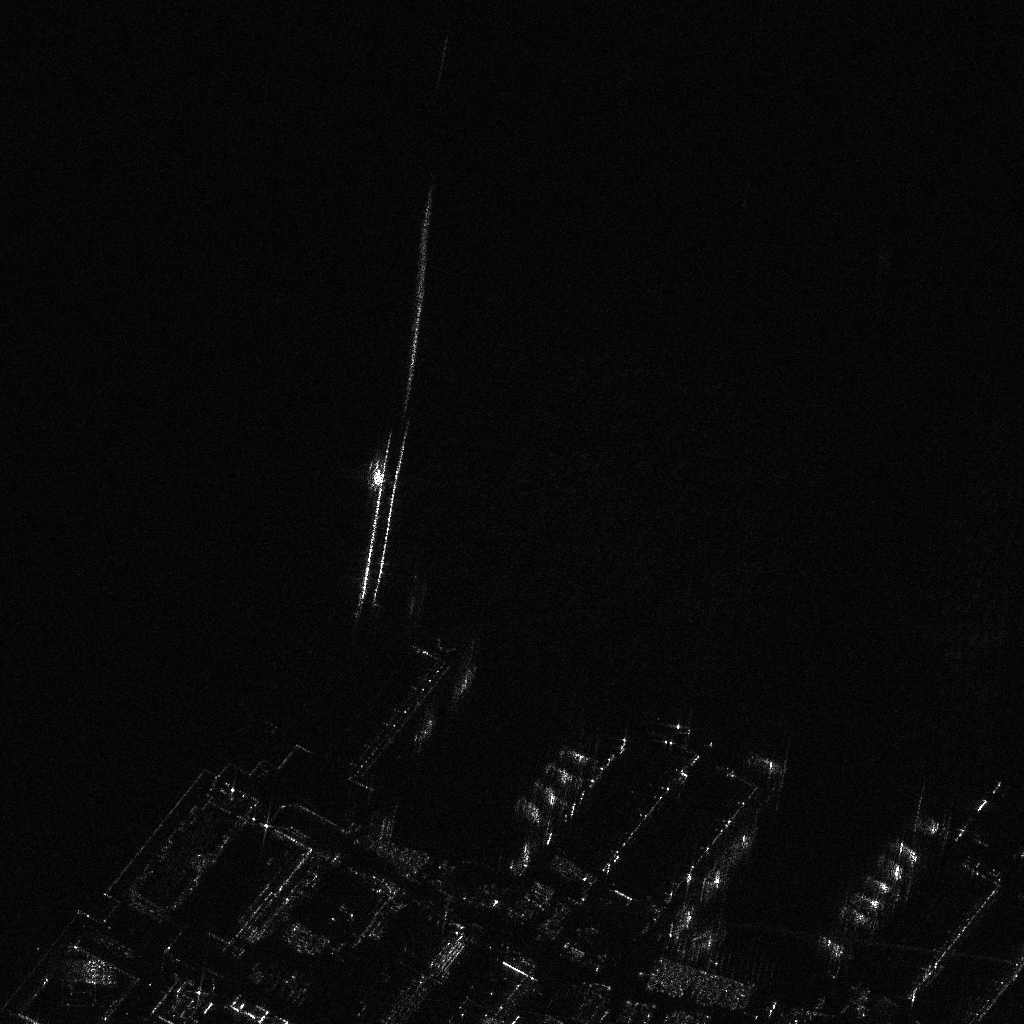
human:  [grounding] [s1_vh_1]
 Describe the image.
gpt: In the satellite image, there is  <ref>6 medium container </ref> <box>[[50, 78, 53, 79, 36], [51, 76, 54, 78, 36], [53, 74, 55, 76, 36], [55, 73, 57, 74, 36], [65, 87, 67, 91, 42], [68, 84, 69, 87, 42]]</box> located at bottom,  <ref>9 medium container </ref> <box>[[80, 91, 82, 92, 36], [82, 88, 84, 90, 36], [83, 87, 85, 88, 36], [84, 85, 86, 86, 36], [85, 83, 88, 85, 34], [86, 82, 89, 83, 36], [71, 81, 73, 84, 42], [88, 79, 92, 81, 34], [85, 83, 88, 85, 35]]</box> located at bottom right.